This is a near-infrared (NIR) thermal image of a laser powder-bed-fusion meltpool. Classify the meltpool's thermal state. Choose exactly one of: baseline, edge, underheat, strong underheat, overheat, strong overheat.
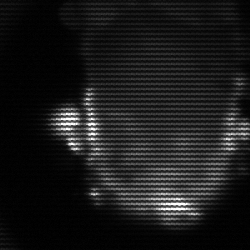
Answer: baseline